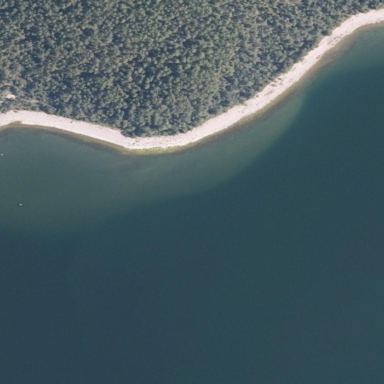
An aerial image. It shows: Sandy beach.